Question: Find the area of the following quadrilateral, where all points are on integers. The result is rounded to 1 decimal place
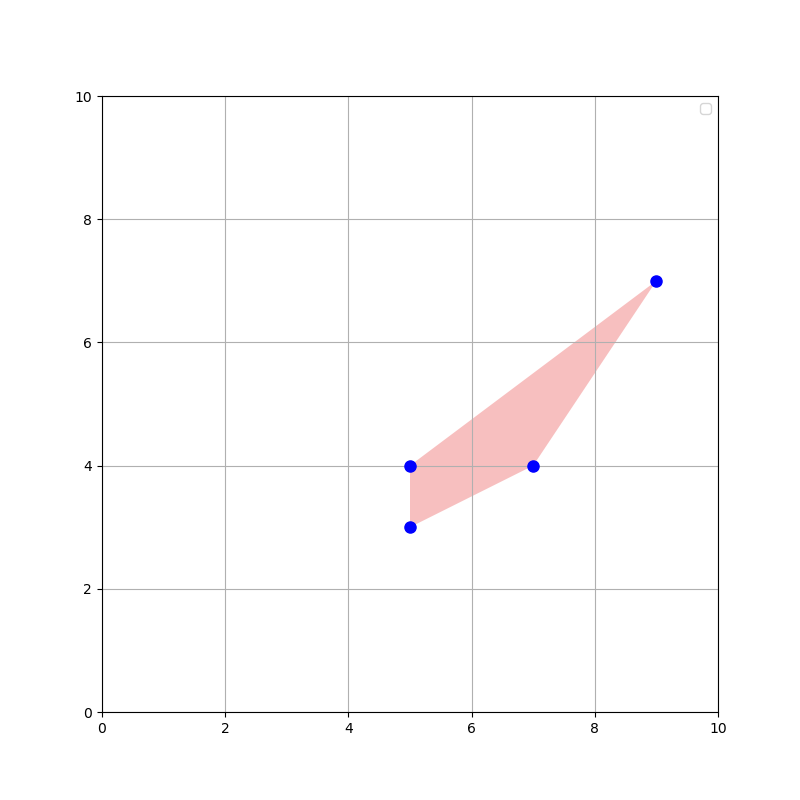
Answer: 4.0